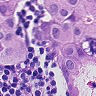
Metastatic tissue present: yes